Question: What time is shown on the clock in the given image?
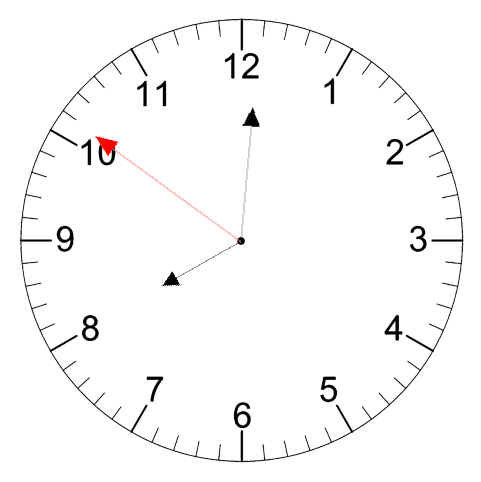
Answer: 08:00:51